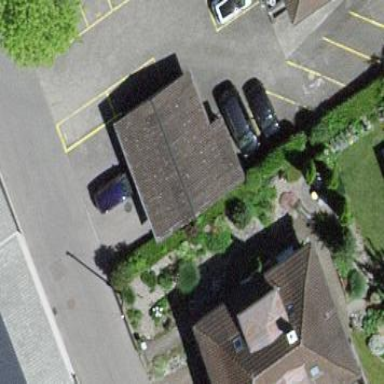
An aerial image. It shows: Garage.